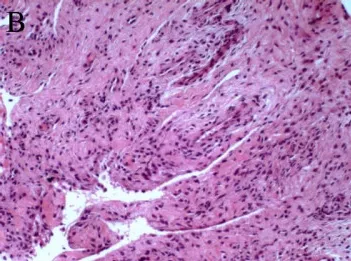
CT guided core biopsy of the elbow. B. Histological examination, after haematoxylin and eosin staining, demonstrated non-specific chronic inflammation and numerous polymorphonuclear cells.
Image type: pathology (h&e)